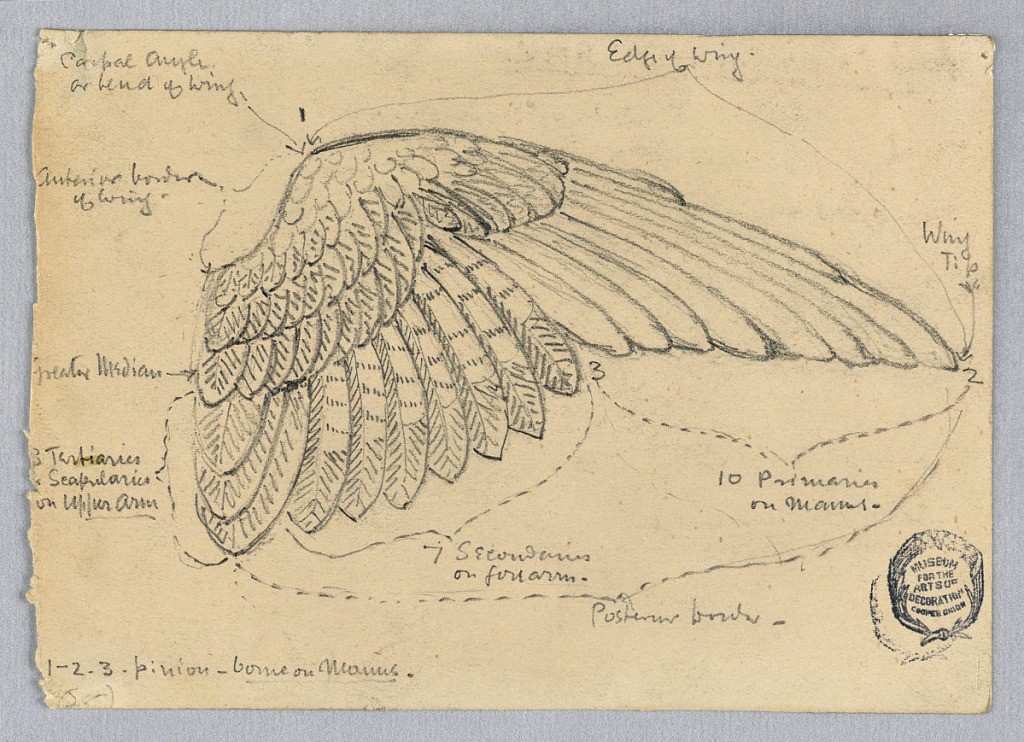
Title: Study of a Wing
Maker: Francis Augustus Lathrop, American, 1849–1909
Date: ca. 1895
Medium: Graphite on paper
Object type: Drawing
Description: Wing shown with diagram labels of wing structure.